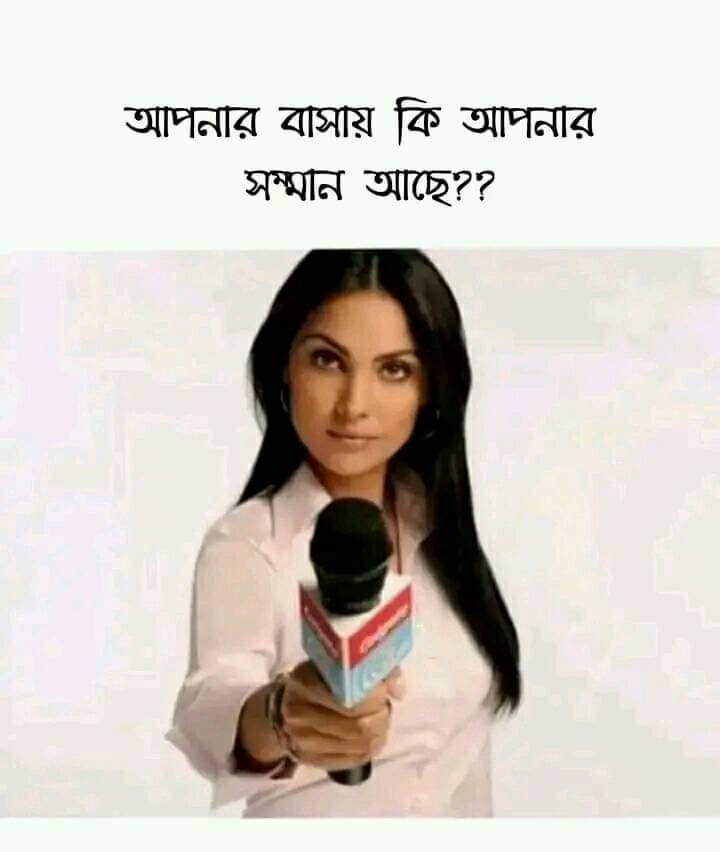
Text: আপনার বাসায় কি আপনার সম্মান আছে
Label: Non Hate